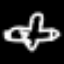
Label: airplane